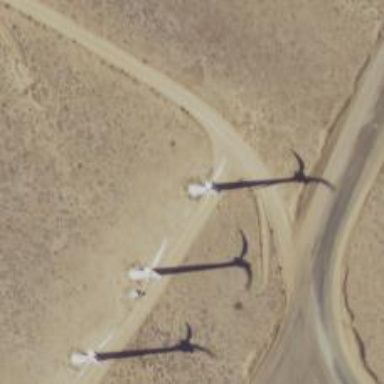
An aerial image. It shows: Wind turbine power generator.